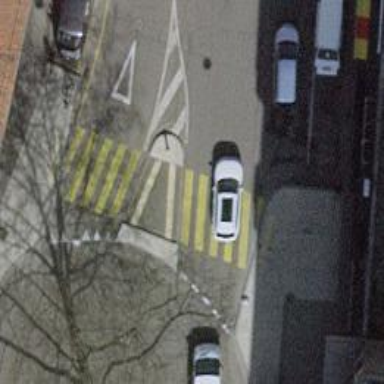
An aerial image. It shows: Uncontrolled crossing with central island on the road.